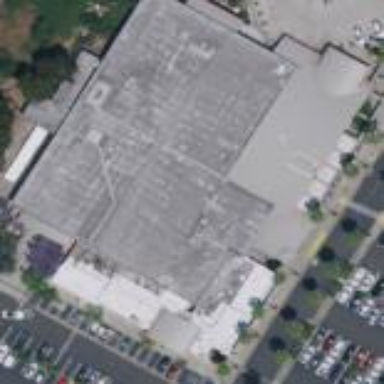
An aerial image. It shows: Retail building.